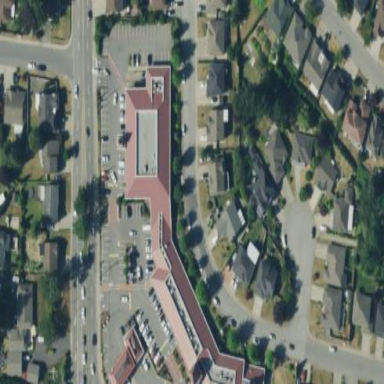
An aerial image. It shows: Retail building which is mall.